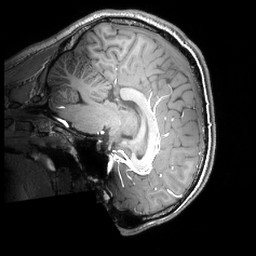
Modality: T1w
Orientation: sagittal
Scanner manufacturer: philips
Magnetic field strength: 7 T
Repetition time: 0.008 s
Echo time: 0.001974 s